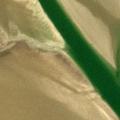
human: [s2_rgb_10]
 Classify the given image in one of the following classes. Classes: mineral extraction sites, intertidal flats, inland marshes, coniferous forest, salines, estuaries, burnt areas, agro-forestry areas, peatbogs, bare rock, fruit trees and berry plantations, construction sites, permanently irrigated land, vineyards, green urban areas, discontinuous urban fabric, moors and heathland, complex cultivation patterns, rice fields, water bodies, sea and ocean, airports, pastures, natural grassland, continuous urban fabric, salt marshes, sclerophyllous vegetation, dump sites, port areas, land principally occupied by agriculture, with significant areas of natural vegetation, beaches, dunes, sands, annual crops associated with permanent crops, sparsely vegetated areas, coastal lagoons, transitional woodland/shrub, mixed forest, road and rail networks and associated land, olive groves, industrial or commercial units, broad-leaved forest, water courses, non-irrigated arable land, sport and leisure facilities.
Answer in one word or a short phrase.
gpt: intertidal flats, estuaries, sea and ocean